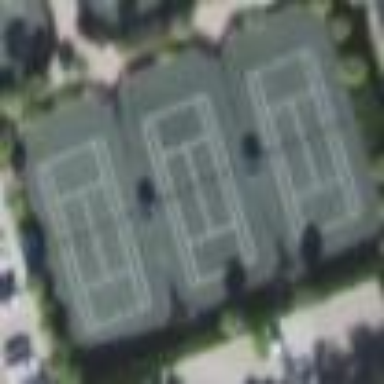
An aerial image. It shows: Tennis court on pitch.